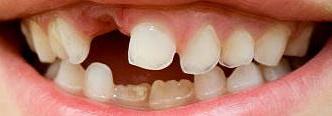
Condition: hypodontia